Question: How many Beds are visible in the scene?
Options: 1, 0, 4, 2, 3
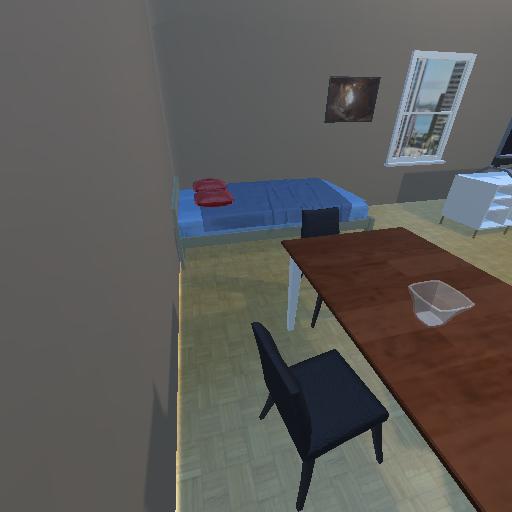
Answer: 1